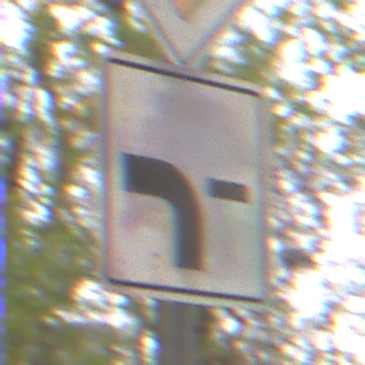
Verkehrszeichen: VerlaufVorfahrtsstrasse6
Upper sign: Vorfahrtsstrasse
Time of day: Midday
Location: Outdoor (Nature)
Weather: Overcast
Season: NotSpecified
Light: Natural